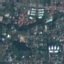
Land use / land cover: Residential